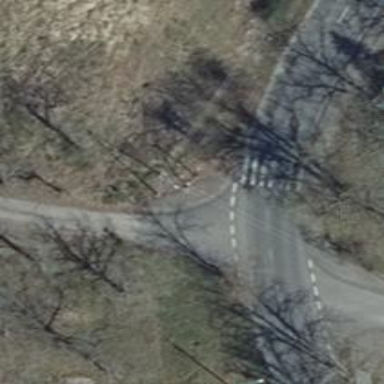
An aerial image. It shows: Road with "give way" sign.